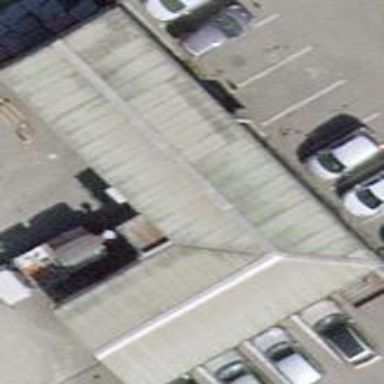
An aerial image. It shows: Industrial building.